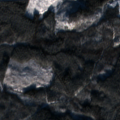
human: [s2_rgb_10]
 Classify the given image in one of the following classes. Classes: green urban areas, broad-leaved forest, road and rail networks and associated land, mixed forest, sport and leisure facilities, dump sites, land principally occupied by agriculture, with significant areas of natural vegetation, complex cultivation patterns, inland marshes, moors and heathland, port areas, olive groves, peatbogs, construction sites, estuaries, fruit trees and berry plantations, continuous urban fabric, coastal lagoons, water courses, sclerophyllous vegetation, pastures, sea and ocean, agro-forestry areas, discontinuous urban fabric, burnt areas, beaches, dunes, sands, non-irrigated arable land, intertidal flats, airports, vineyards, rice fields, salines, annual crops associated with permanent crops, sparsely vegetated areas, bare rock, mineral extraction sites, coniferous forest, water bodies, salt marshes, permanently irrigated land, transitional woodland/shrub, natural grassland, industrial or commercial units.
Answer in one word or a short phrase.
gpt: coniferous forest, mixed forest, transitional woodland/shrub